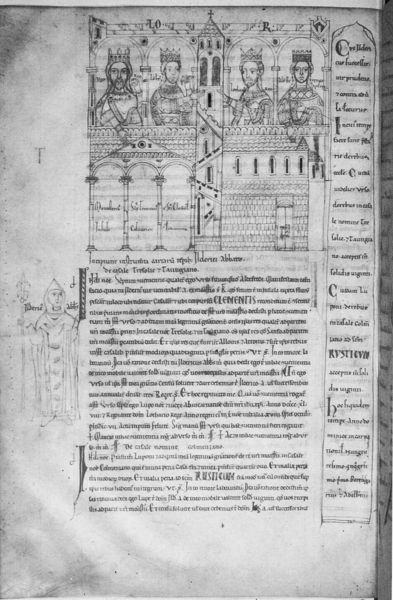
Titel: Codex San Clemente a Casauria: Liber instrumentorum seu chronicorum
Institution: Paris, Bibliothèque Nationale
Schlagwörter: mann, fenster, frau, säulen, tür, zeichnung, schloss, malerei, kirche, turm, schrift, dächer, ausdruck, treppe, balcony, church, column, columns, crown, kaiser, king, könig, pope, white, black, room, woman, zinnen, foto, bögen, buch, burg, kreuz, druck, seite, text, initiale, kopie, buchseite, priester, treppenhaus, roof, tower, mönch, mönche, knight, könige, königin, drawing, auszug, castle, illustration, querschnitt, faces, writing, letters, kronen, latein, monk, engraving, medieval, book, calligraphy, script, tan, page, staff, royalty, latin, illumination, tiles, manuscript, queen, t, r, i, h, c, altes buch, crowns, pilars, write, illustrated, kings, lkönig, handwritten, shingles, queens, clementis, marginalia, book manuscript